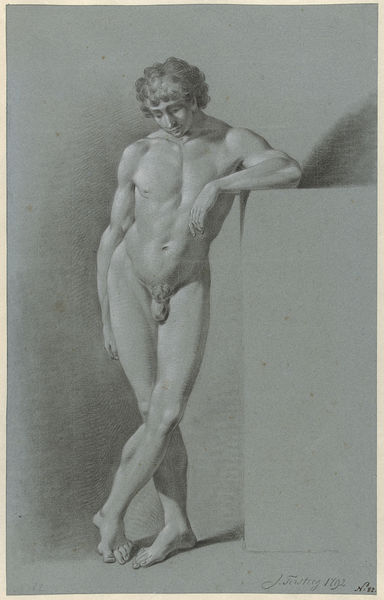
Titel: Staand mannelijk naakt, de benen gekruist
Künstler: Jan Tersteeg
Standort: Amsterdam
Institution: Rijksmuseum
Schlagwörter: akt, fuß, kopf, körper, mann, nackt, schatten, skizze, zeichnung, blick, jung, arm, arme, gesicht, stehend, traurig, beine, füße, ruhig, muskeln, kontrapost, nachdenklich, geschlecht, nackig, nakt, schwarzweiß, bleistift, korpus, jüngling, junger mann, antik, muskel, griechisch, aufgestützt, männerakt, römisch, glied, nach unten, contrapost, lehnt, erhohlung, 1792